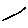
Label: line